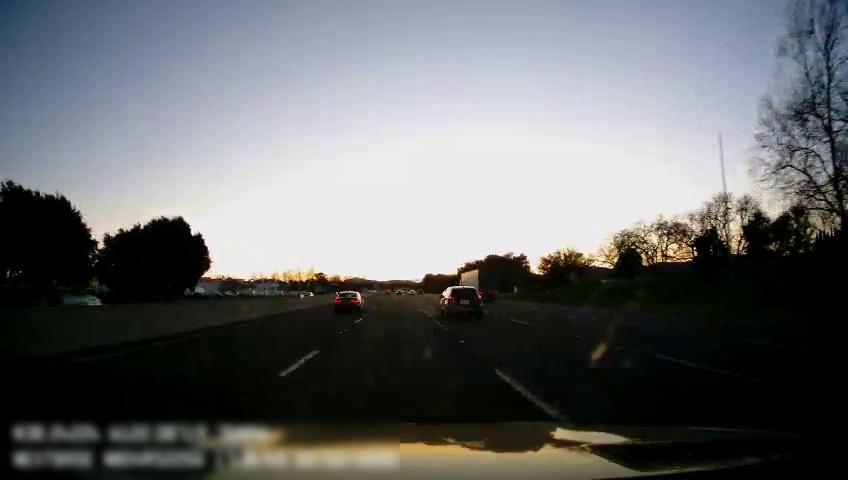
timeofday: Day
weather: Sunny
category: Drivable Space
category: Vehicles | Truck
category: Vehicles | SUV
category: Vehicles | Car
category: Vehicles | Car
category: Vehicles | Car
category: Lanes | Current Lane
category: Lanes | Alternate Lane
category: Lanes | Alternate Lane
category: Lanes | Current Lane
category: Lanes | Alternate Lane